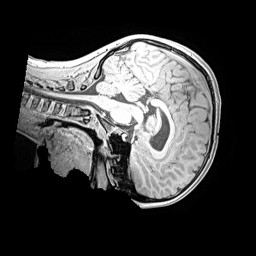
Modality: MP2RAGE
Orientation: sagittal
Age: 10
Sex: male
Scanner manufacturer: siemens
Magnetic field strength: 3 T
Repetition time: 4 s
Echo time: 0.00299 s